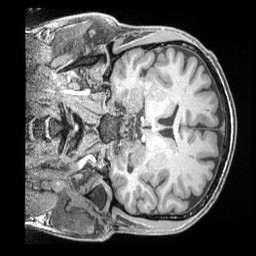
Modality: T1w
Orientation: coronal
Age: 34
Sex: male
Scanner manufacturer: siemens
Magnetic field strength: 3 T
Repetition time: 2 s
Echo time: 0.00211 s